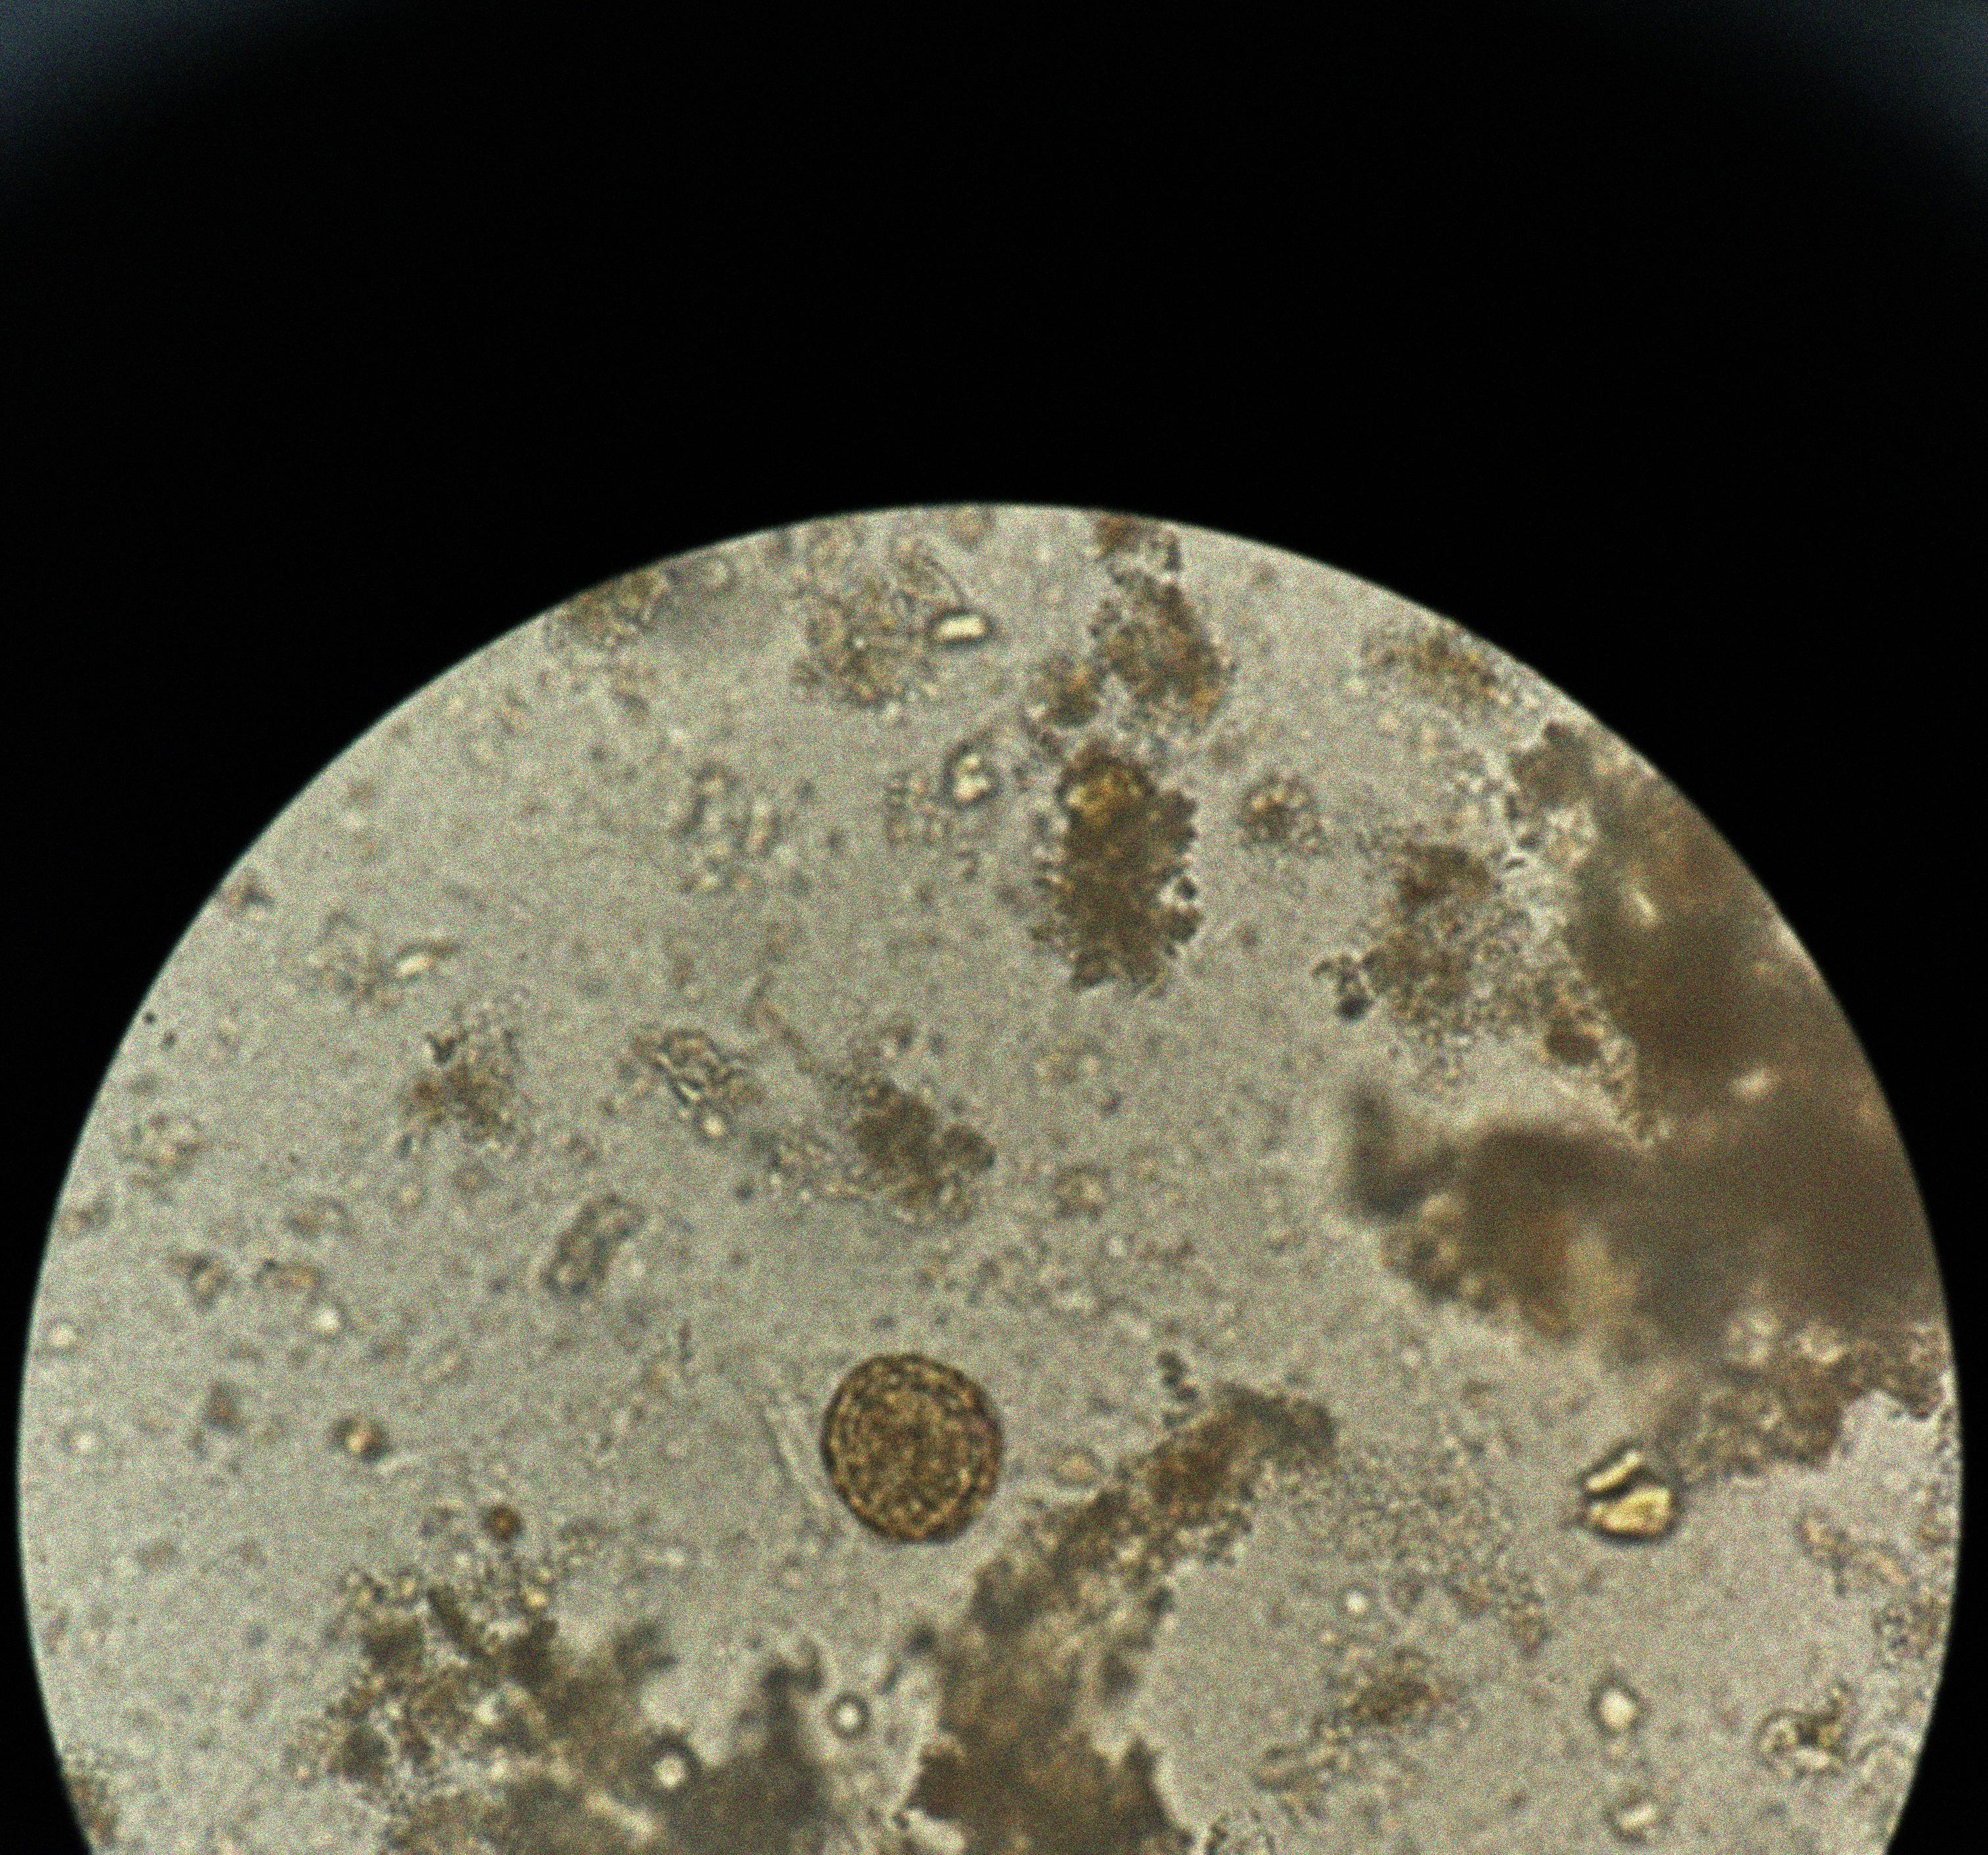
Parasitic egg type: Ascaris lumbricoides